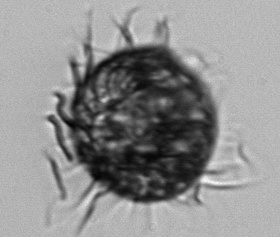
Label: Pelagostrobilidium